Question: I am new with python and coding and I am trying to learn how to use for and while functions. I am trying to create program that asks from user two values (valueA and valueB). and in each loop valueA doubles and valueB grows by a hundred. And the loop should stop if valueA is greater than valueB. or valueB or valueA is greater than 10000.
'''
a = int(input("Give value a: "))
b = int(input("Give value b: "))
while (True):
print(a, b)
a *= 2
b += 100
if a > b:
break
if a or b > 10000:
break
'''
This does not work..

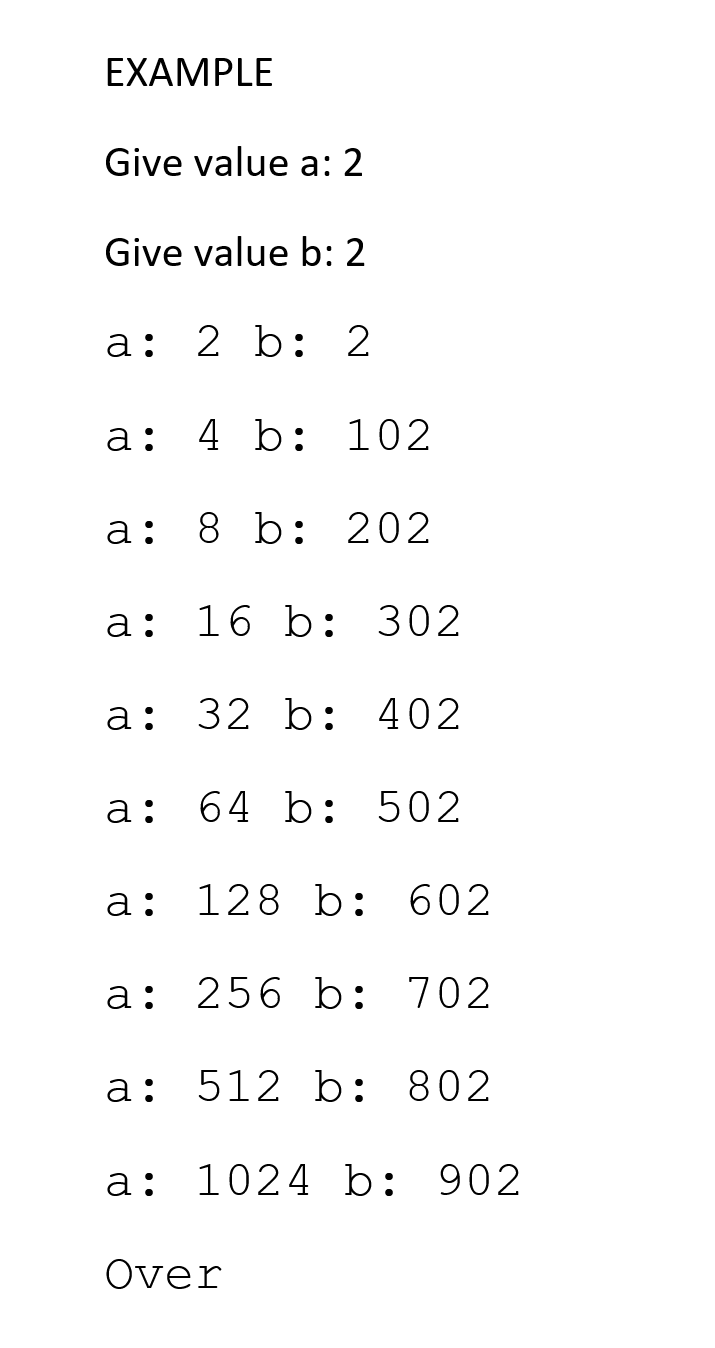
Answer: As already mentioned in the comments to your questions, the issue is your second if statement.
Try changing it to
'''
if a > 10000 or b > 10000:
break
'''
However, the cleaner solution would be to include the conditions in the if statements already in the while loop condition. This can look something like
'''
a *= 2
b += 100
while (a <= b) and (a <= 10000 or b <= 10000):
print(a, b)
a *= 2
b += 100
'''